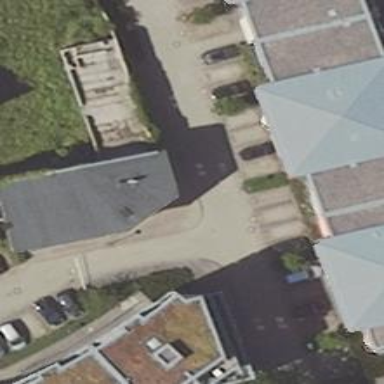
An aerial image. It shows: Shed building.